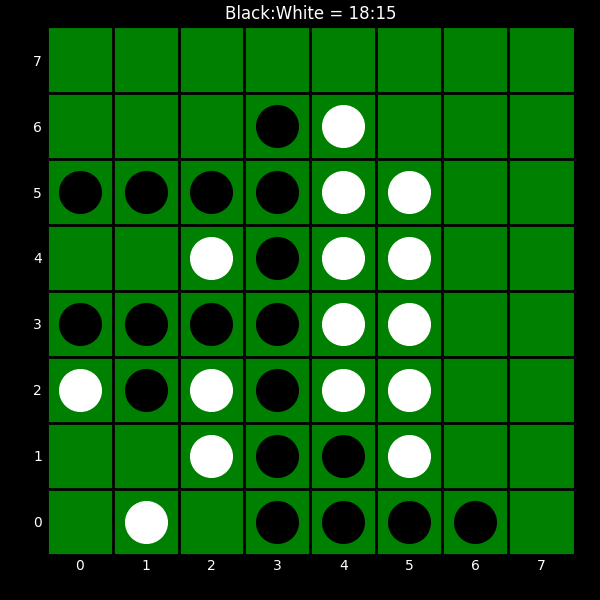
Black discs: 18
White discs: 15